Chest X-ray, PA view. Patient: 30 years old, sex F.
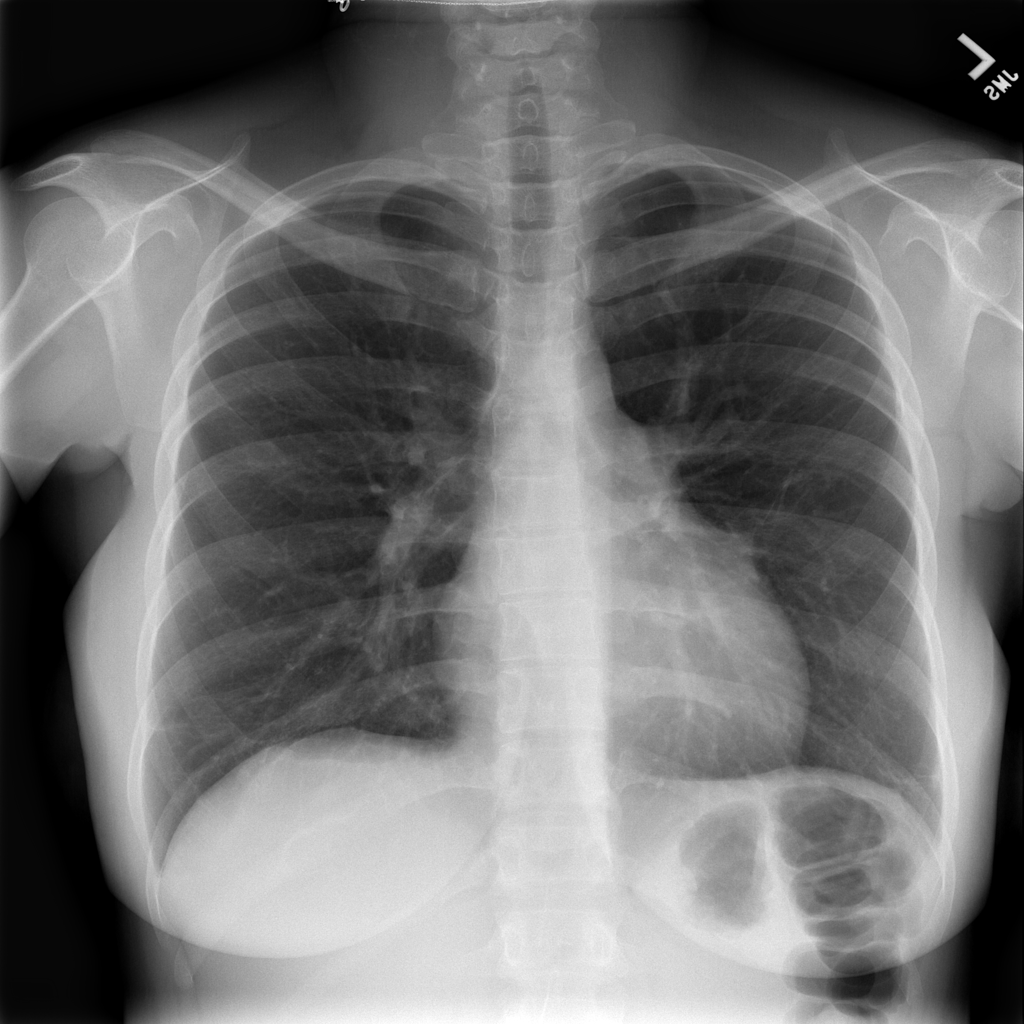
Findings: Consolidation